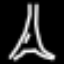
Label: The Eiffel Tower